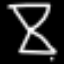
Label: hourglass